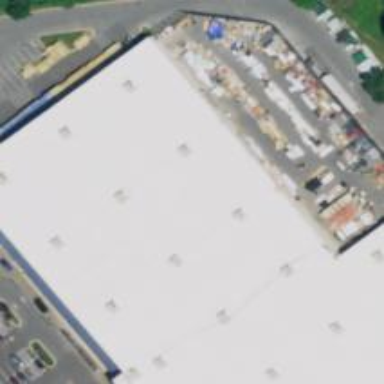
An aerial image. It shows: Retail building.